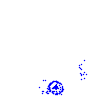
Particle: proton